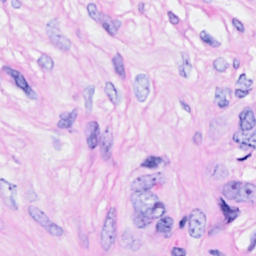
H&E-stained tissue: Breast